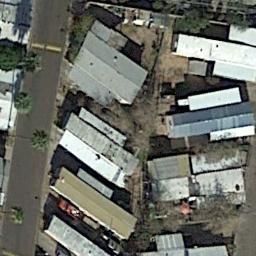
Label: mobile_home_park